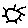
Label: sun